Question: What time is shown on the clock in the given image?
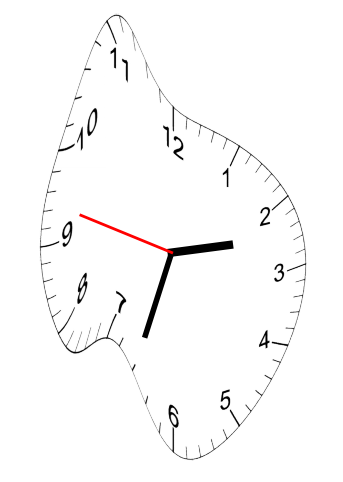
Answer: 02:32:47